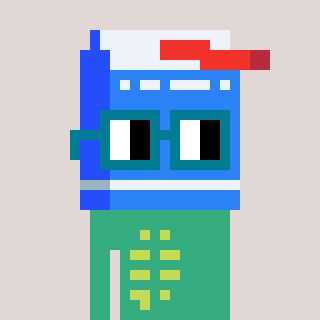
a pixel art character with square dark green glasses, a milk-shaped head and a teal-colored body on a warm background